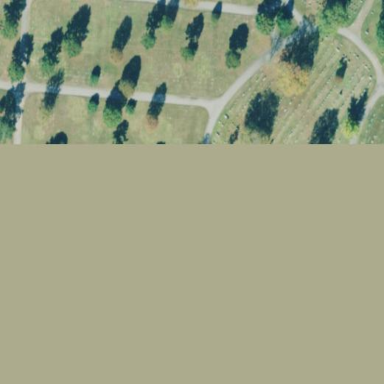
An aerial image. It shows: Sector within cemetery.